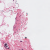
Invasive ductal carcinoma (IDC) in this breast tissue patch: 0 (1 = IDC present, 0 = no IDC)